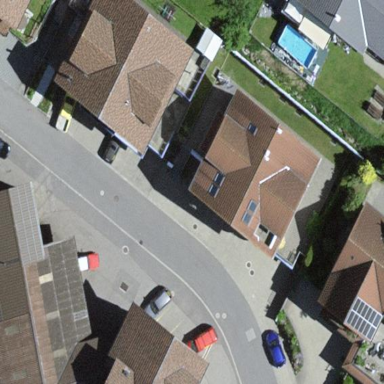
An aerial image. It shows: Simple house.